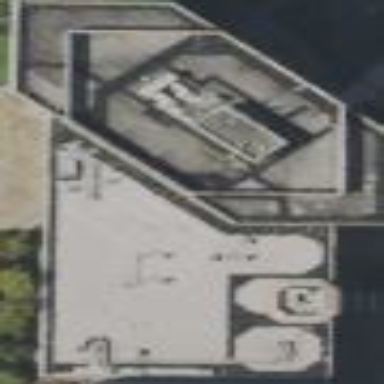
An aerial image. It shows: Building.